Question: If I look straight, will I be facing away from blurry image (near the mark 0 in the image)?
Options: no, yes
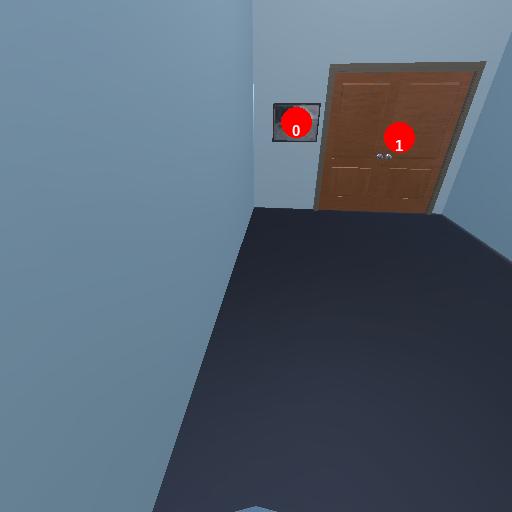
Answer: no